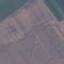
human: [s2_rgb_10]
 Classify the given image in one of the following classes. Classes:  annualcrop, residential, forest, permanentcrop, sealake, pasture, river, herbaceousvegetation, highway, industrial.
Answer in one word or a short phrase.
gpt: AnnualCrop